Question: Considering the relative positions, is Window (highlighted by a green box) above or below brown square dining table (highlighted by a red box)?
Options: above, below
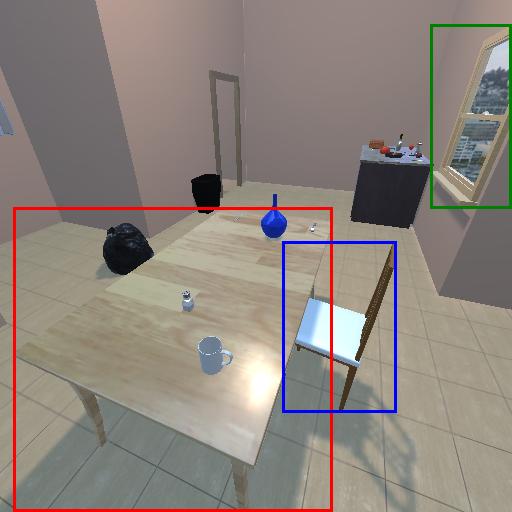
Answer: above